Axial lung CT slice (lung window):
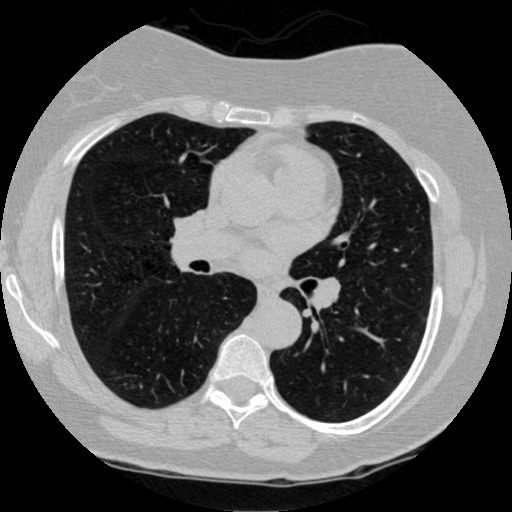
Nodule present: no